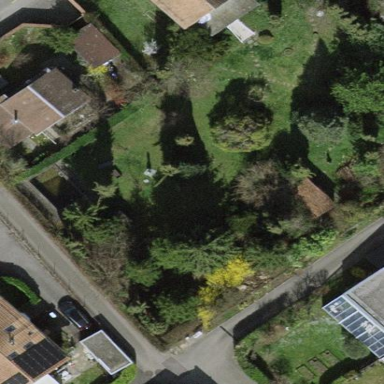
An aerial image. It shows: Garden enclosed by fence.